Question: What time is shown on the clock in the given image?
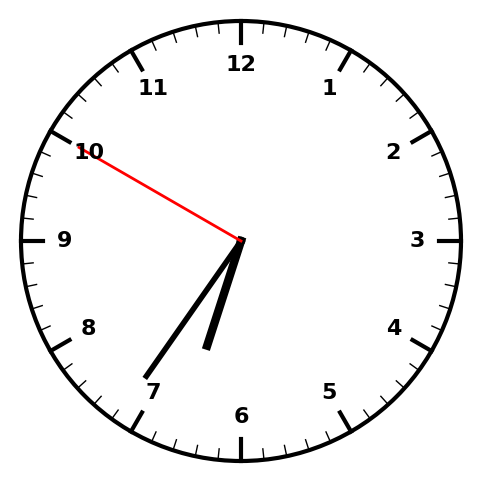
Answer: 06:35:50